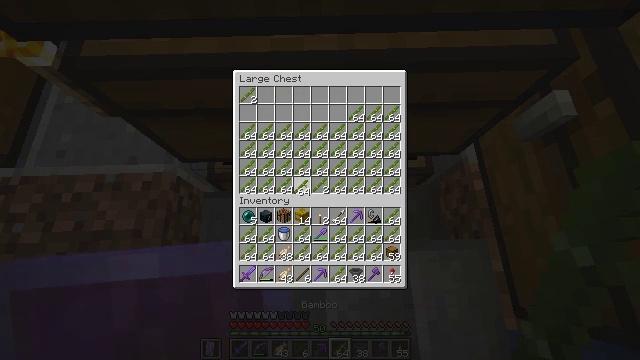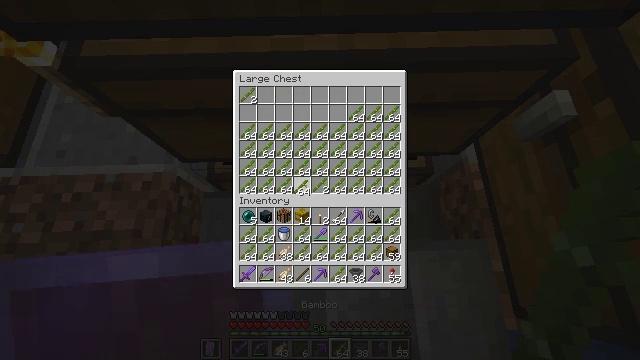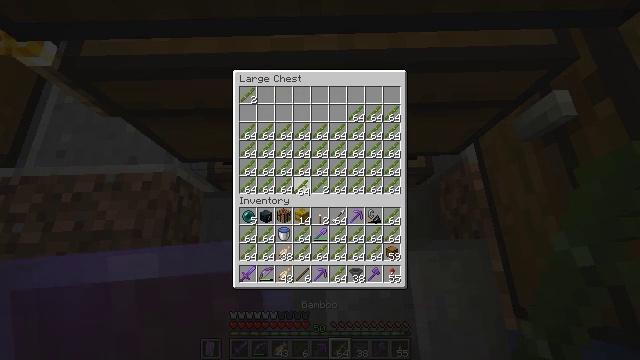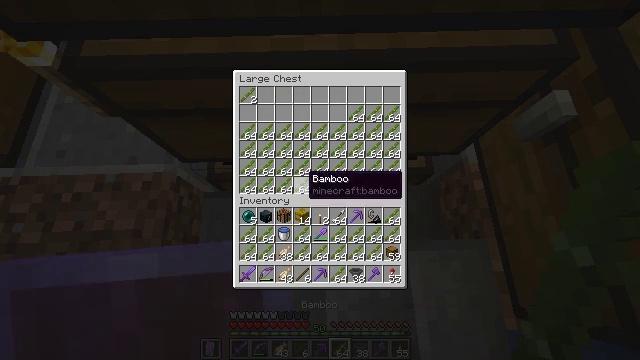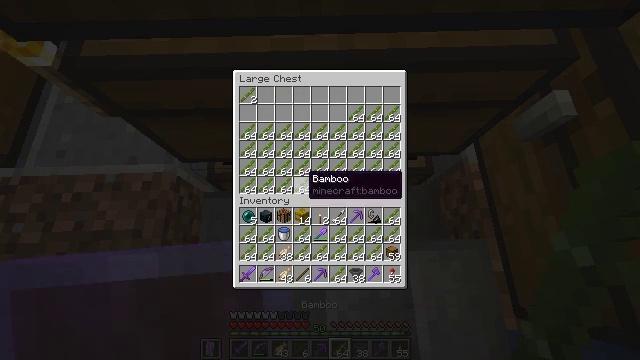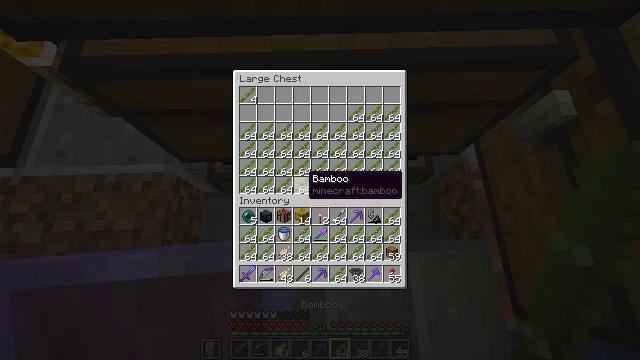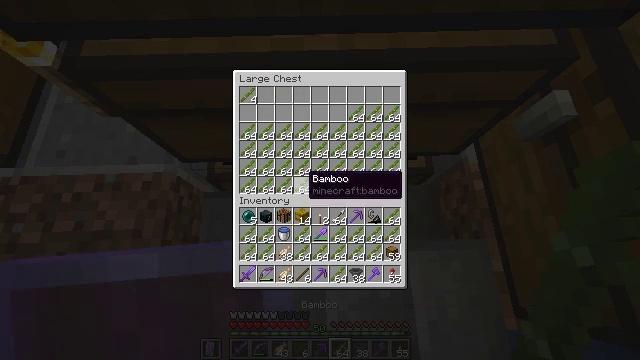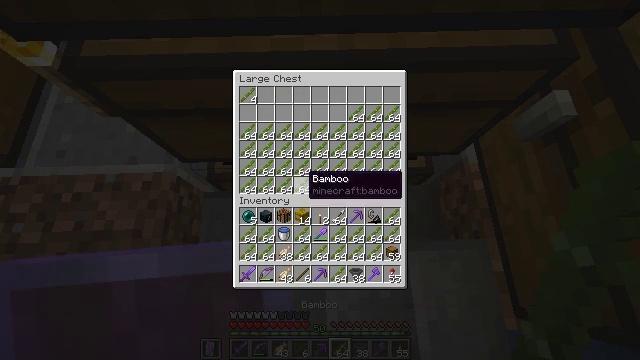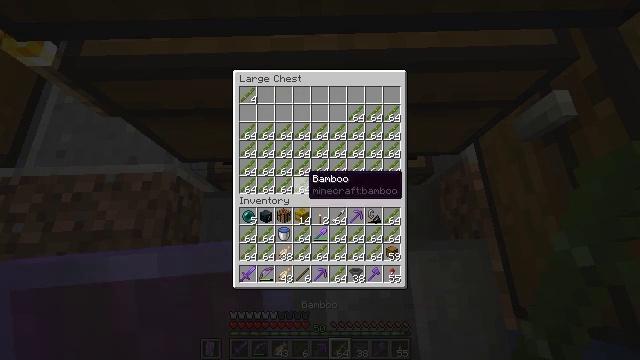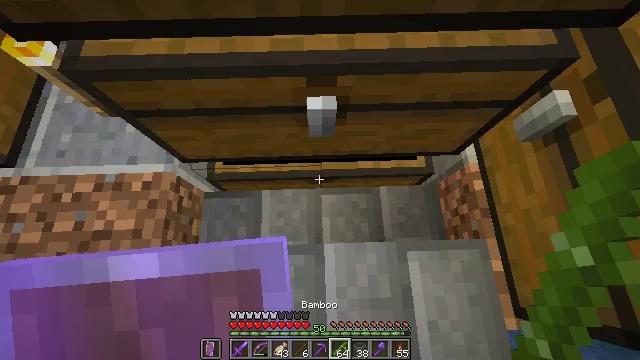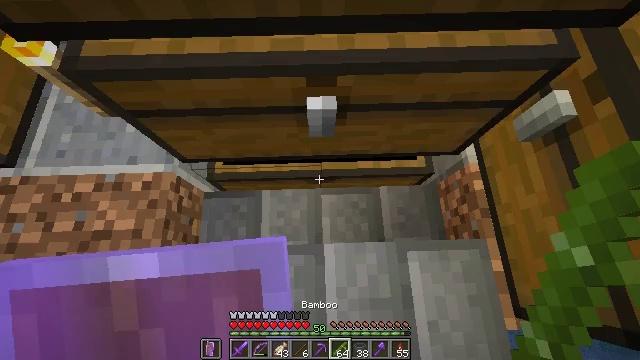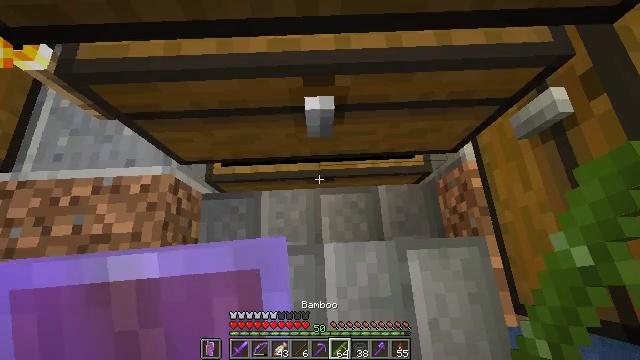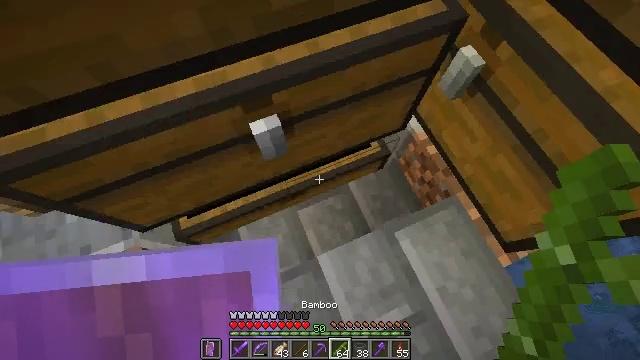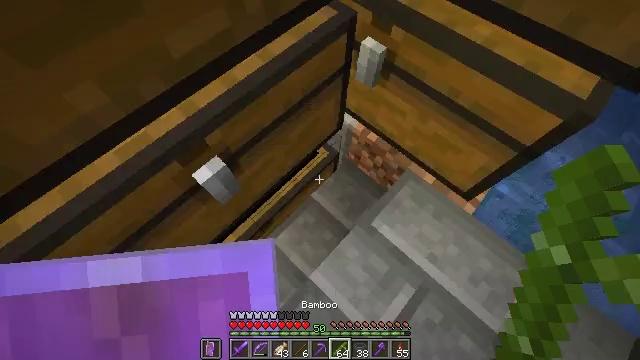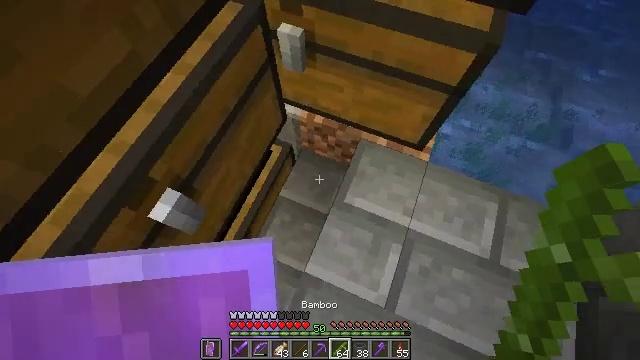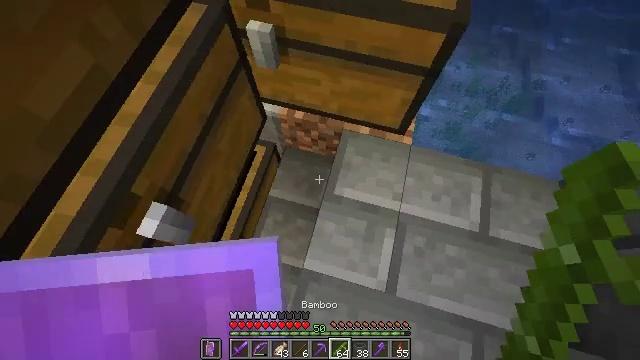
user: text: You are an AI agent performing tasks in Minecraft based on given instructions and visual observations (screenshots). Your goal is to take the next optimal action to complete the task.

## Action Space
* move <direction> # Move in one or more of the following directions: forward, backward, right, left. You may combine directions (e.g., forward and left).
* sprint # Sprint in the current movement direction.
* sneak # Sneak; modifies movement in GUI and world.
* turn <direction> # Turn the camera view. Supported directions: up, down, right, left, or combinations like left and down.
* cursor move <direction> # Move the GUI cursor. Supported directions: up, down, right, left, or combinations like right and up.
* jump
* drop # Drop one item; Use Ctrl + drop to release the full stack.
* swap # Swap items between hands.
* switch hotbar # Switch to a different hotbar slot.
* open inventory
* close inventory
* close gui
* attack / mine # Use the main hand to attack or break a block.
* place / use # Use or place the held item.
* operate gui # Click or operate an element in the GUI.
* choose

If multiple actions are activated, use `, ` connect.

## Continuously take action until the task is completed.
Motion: motion action
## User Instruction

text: Mine the chest to collect it.
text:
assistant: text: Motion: attack / mine
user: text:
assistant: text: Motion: attack / mine
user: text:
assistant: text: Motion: no_op
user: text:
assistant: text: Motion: no_op
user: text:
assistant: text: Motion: no_op
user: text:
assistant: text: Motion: no_op
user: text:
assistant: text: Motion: no_op
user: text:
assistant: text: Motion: no_op
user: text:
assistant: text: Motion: no_op
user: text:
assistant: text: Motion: no_op
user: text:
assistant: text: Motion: no_op
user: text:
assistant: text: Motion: turn right and up
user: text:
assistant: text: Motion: turn right and up
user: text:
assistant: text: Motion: turn right and down
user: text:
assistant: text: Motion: turn right and down
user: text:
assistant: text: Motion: turn right
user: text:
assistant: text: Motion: turn right and up
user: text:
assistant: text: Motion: turn right and up
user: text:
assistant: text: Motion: turn right and up
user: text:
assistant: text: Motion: turn right and up
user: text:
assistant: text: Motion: turn up
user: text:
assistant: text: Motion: turn left and up
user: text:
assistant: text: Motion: use / place
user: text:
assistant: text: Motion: use / place
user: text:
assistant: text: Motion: use / place
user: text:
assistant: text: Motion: use / place
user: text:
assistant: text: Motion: no_op
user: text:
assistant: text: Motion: no_op
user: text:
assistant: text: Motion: no_op
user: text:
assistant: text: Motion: no_op